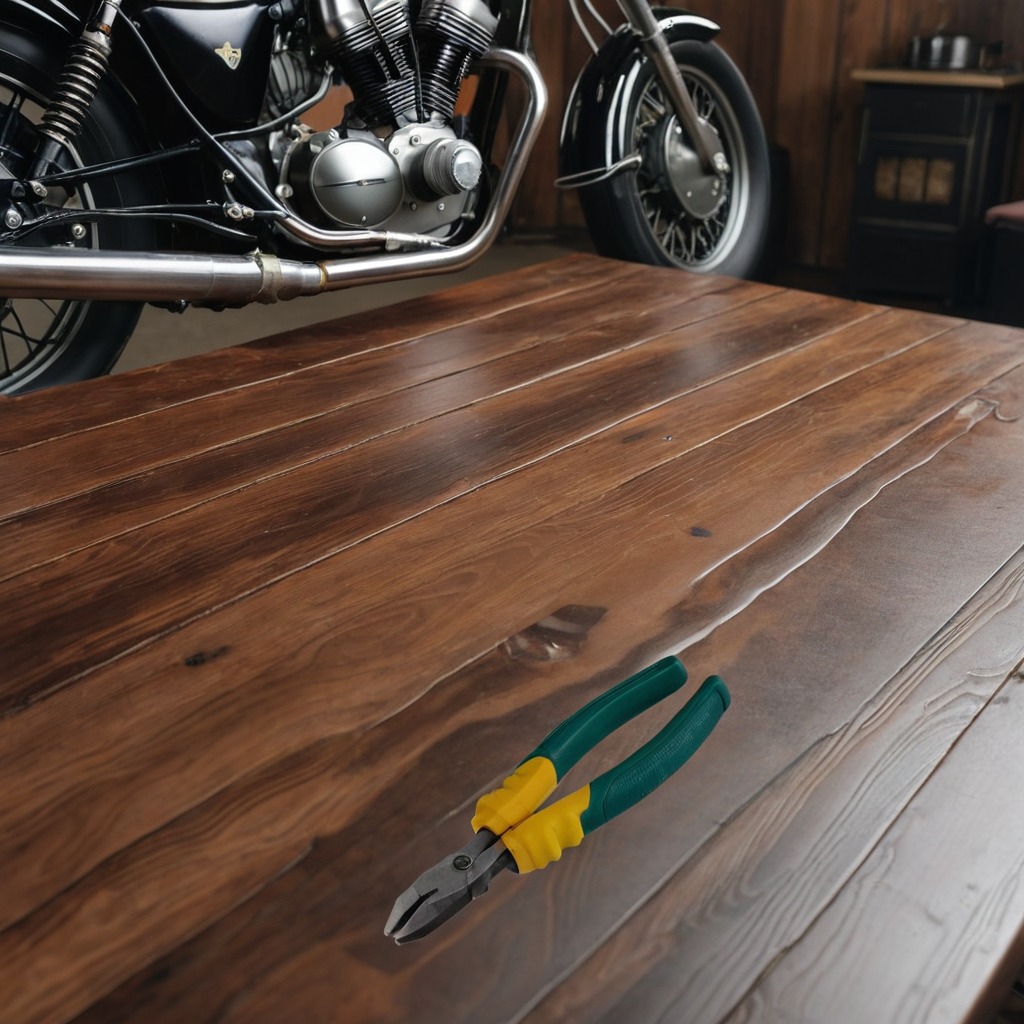
A plier is lying on the oil-spilled wooden table in a vintage motorcycle garage.